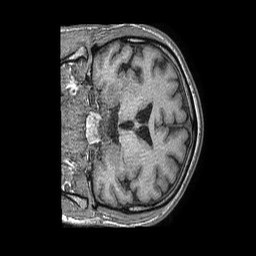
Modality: T1w
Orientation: coronal
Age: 57
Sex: male
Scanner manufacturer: philips
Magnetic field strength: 1.5 T
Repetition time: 0.007631 s
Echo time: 0.00347 s